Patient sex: F
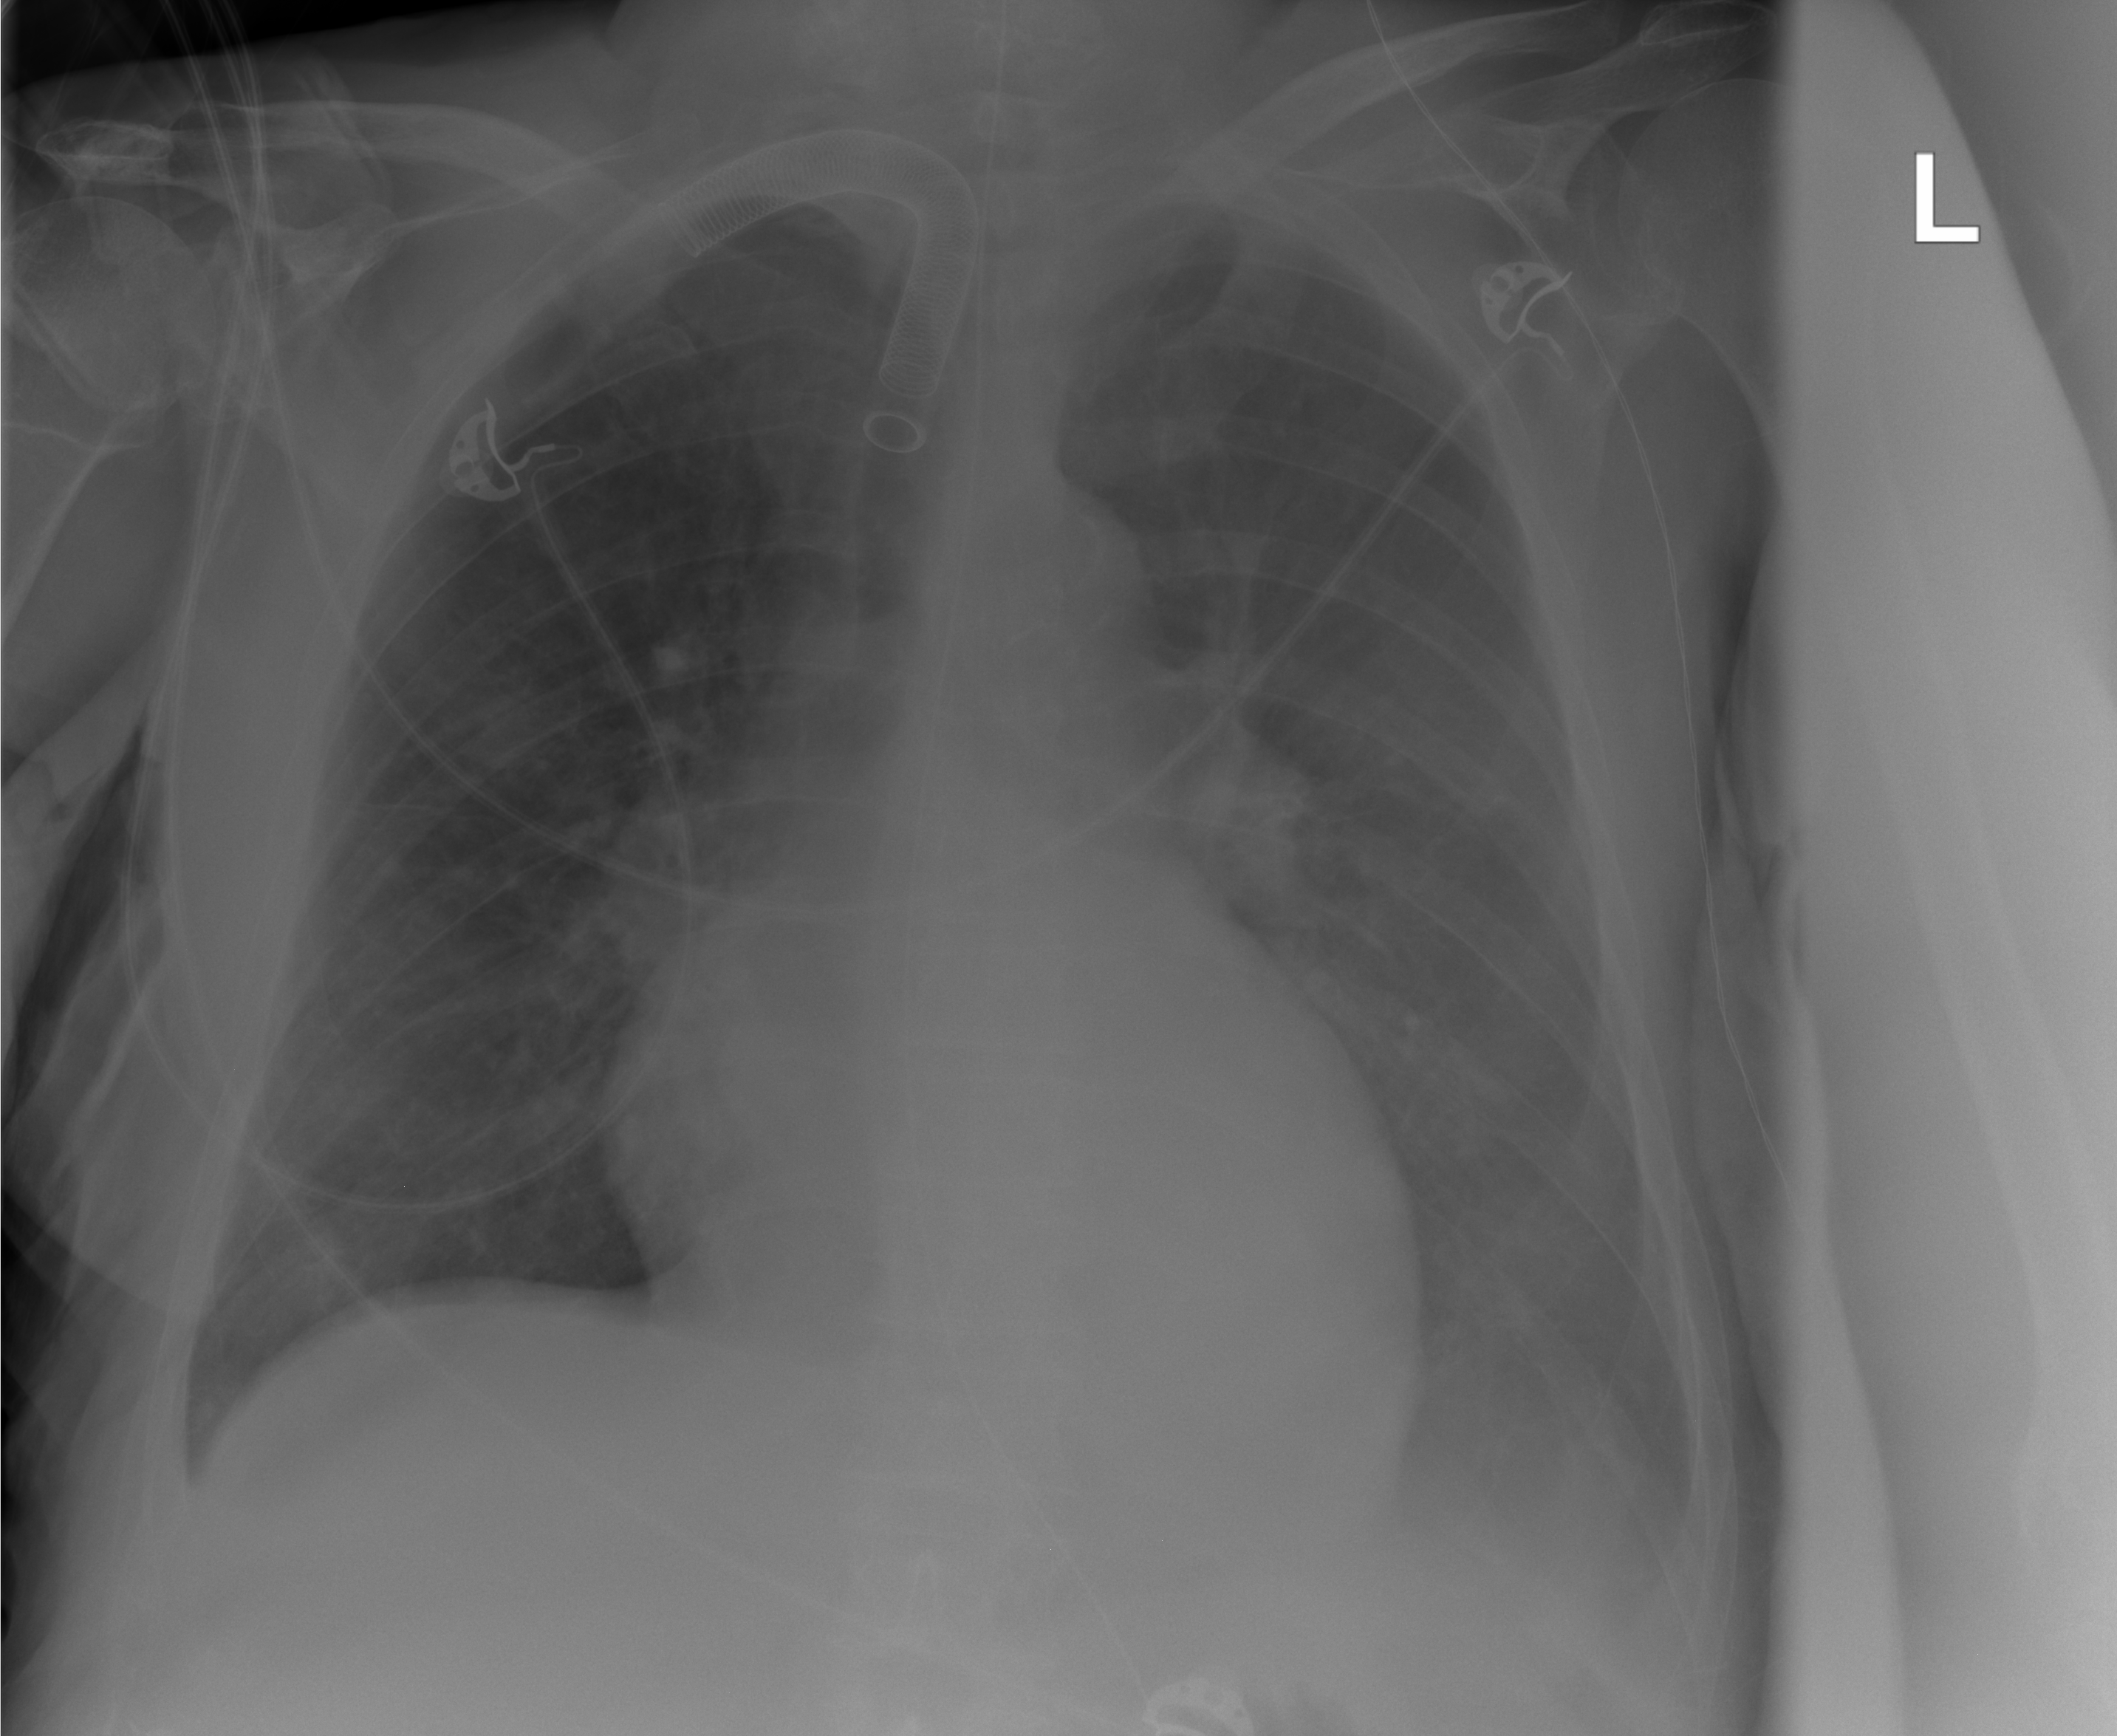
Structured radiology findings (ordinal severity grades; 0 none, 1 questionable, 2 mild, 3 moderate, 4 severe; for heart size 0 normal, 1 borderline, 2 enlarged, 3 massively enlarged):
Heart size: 0
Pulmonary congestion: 2
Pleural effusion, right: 0
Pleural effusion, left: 2
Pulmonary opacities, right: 2
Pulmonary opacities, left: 2
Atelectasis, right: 0
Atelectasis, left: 2